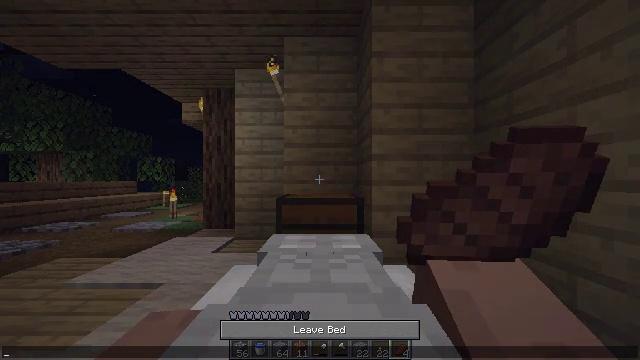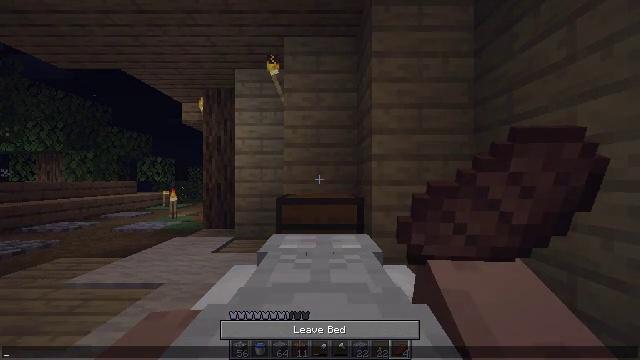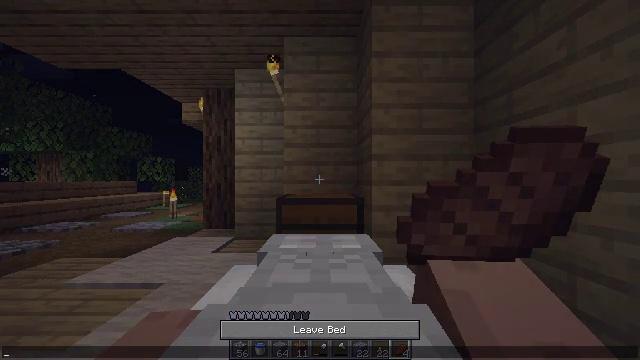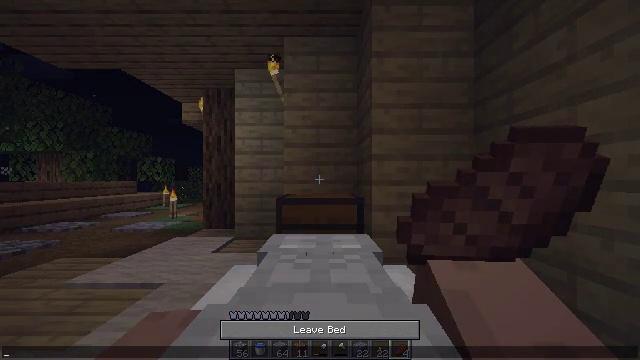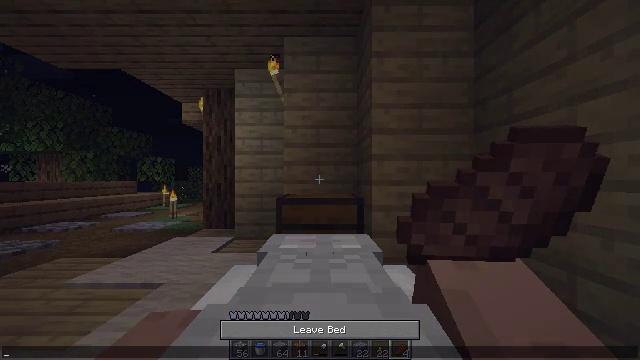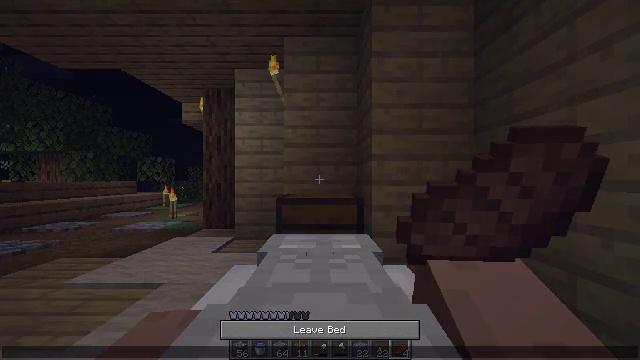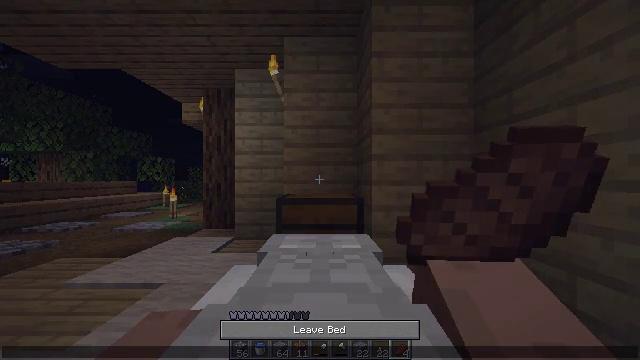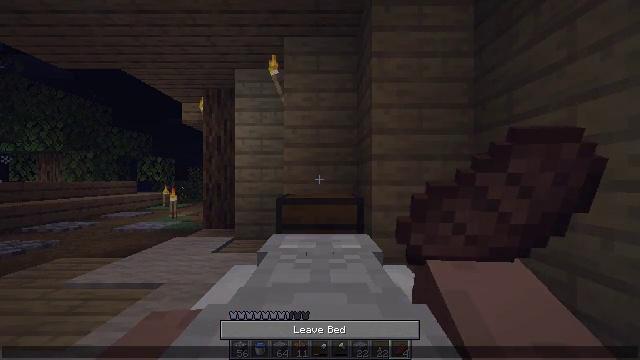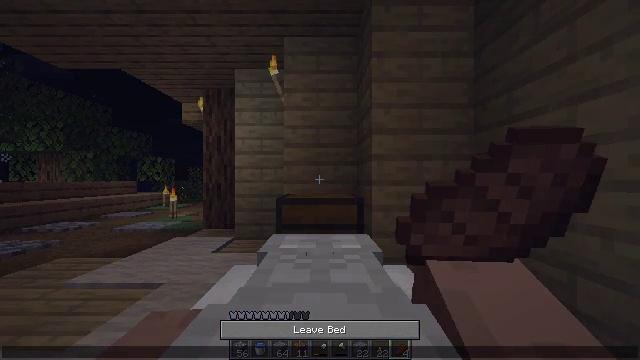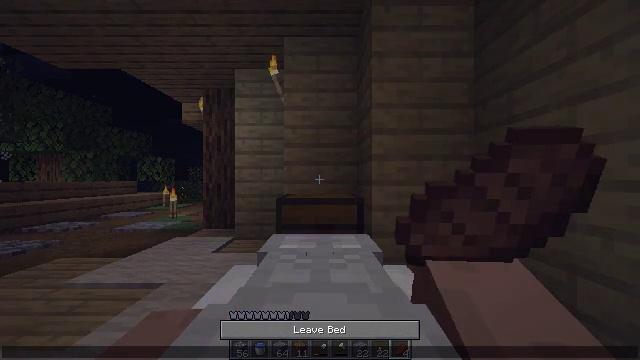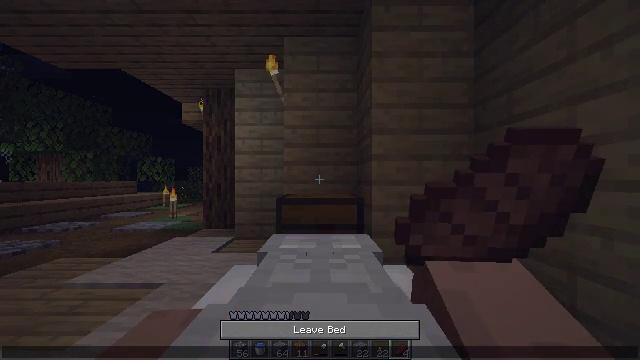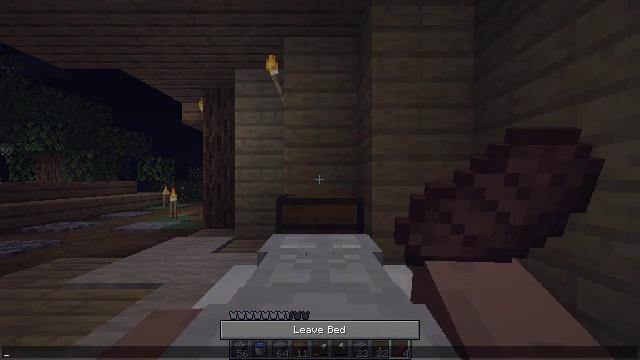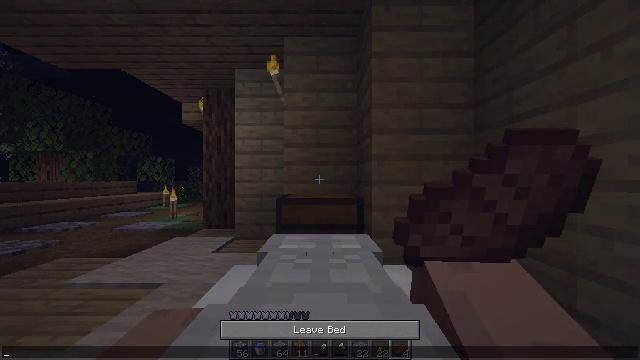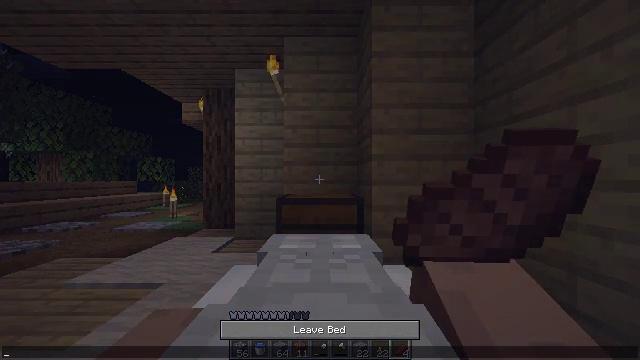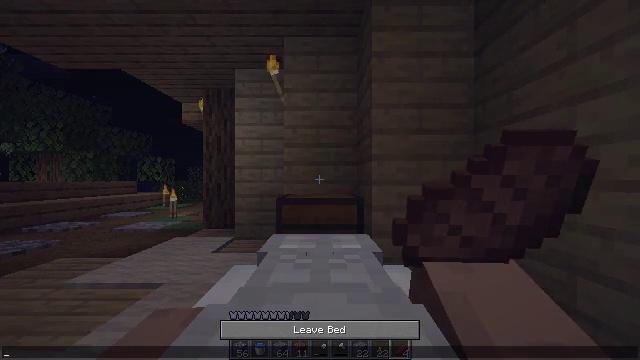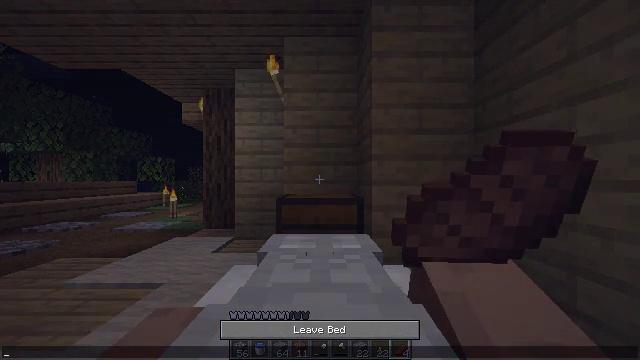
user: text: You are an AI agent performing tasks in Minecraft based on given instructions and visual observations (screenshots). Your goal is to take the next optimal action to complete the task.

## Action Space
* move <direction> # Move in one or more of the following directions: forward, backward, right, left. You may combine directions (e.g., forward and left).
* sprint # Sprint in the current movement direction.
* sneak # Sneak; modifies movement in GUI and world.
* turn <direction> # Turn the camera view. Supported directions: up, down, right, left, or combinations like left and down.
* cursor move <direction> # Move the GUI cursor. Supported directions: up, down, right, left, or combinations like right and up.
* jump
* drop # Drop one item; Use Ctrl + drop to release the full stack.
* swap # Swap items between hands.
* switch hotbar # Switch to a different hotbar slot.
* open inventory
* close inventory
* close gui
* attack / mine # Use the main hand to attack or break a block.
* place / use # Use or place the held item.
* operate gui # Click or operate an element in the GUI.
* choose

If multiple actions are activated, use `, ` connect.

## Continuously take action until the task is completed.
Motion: motion action
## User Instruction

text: Use the crafting table to craft stone bricks from stone.
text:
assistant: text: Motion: no_op
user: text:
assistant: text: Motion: no_op
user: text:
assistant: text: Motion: no_op
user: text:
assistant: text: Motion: no_op
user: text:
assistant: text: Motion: no_op
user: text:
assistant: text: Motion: no_op
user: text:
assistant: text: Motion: no_op
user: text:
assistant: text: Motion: no_op
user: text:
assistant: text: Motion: no_op
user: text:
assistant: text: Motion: no_op
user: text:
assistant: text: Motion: no_op
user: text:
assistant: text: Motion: no_op
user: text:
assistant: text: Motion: no_op
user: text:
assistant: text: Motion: no_op
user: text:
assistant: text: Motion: no_op
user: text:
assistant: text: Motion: no_op
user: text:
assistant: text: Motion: no_op
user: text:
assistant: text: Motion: no_op
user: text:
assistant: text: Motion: no_op
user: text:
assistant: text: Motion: no_op
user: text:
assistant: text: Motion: no_op
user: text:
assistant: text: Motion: no_op
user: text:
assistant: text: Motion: no_op
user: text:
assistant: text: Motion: no_op
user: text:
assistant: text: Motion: no_op
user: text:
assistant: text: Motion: no_op
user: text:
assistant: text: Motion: no_op
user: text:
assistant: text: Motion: no_op
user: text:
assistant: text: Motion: no_op
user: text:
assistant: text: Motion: no_op